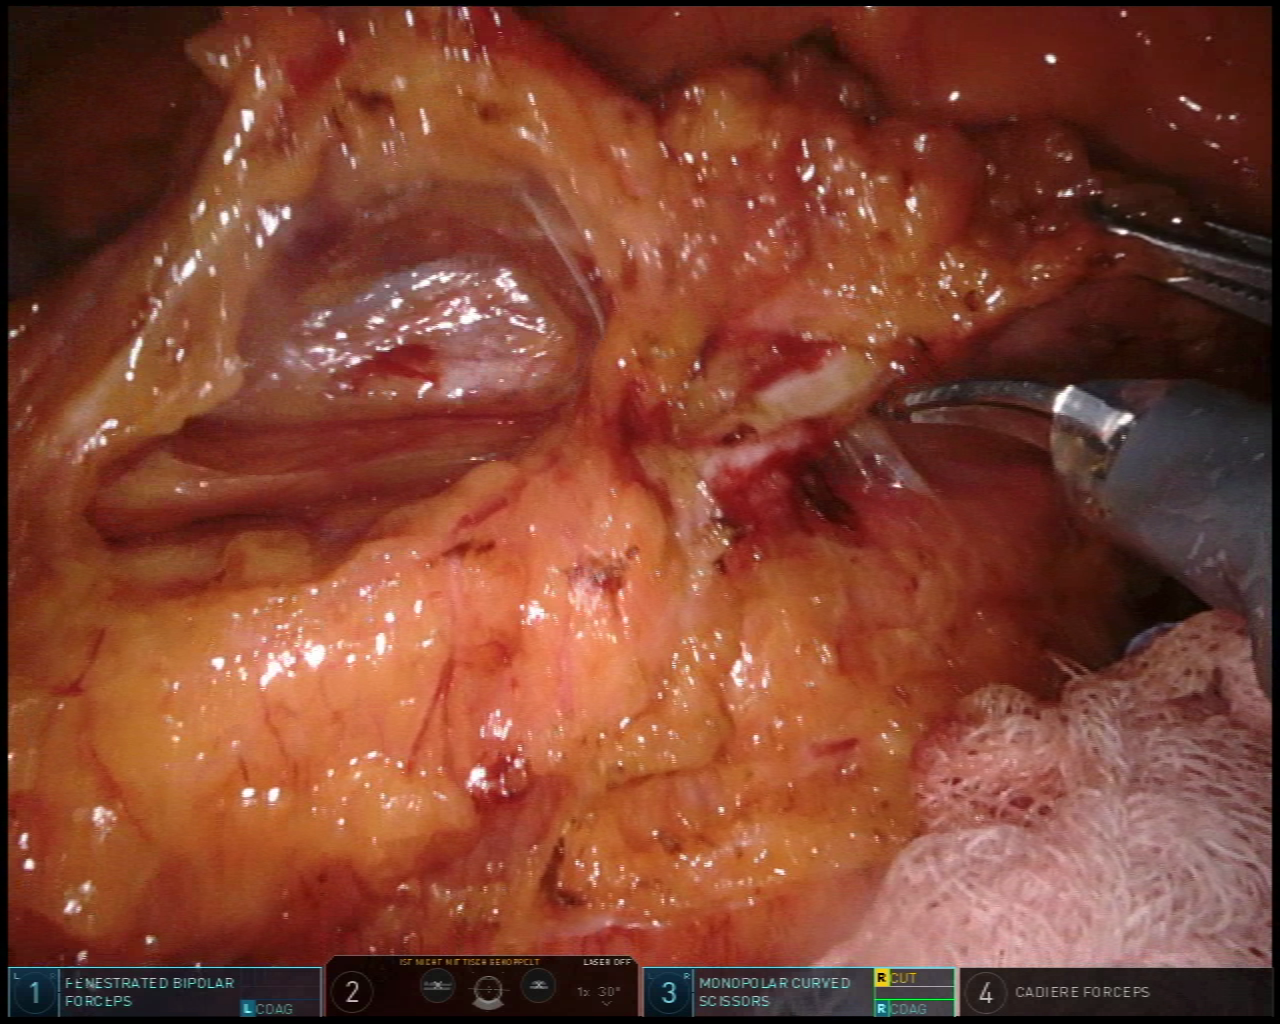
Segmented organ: ureter
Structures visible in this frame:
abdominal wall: no
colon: no
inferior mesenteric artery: no
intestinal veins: no
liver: no
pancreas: no
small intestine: no
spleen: no
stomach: no
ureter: yes
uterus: no
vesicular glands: no